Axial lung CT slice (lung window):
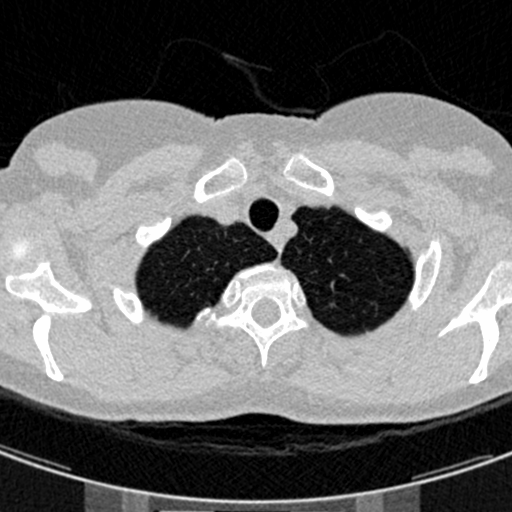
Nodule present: no